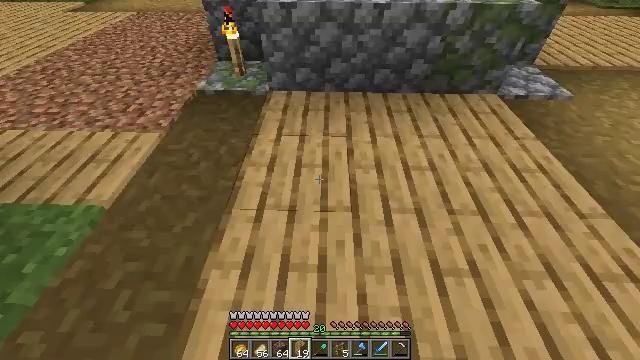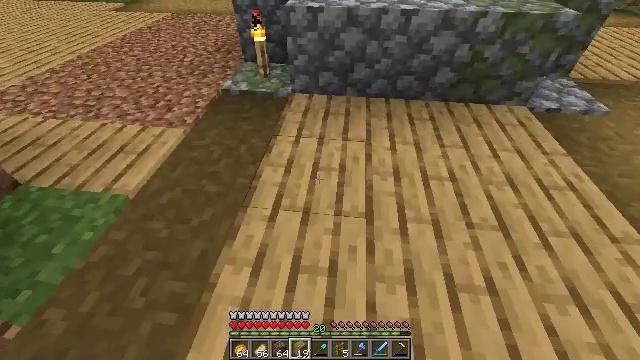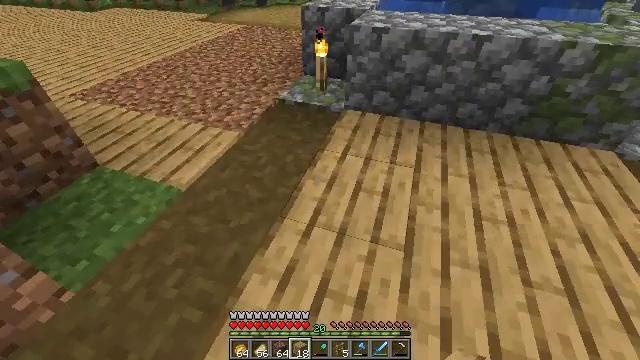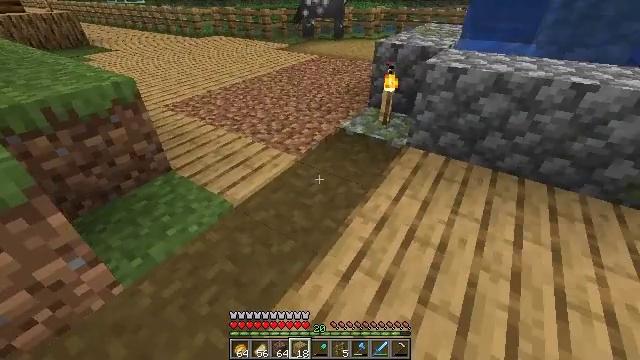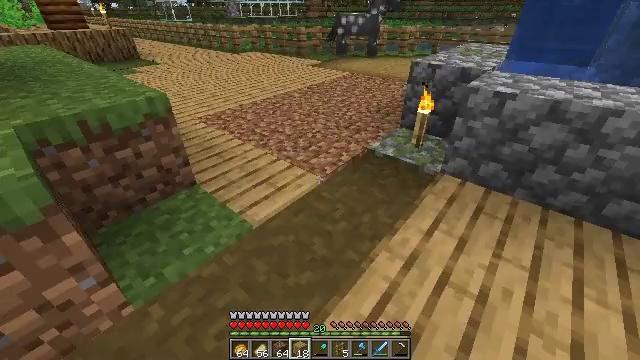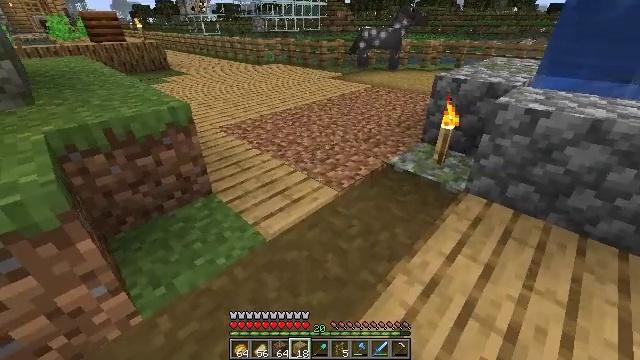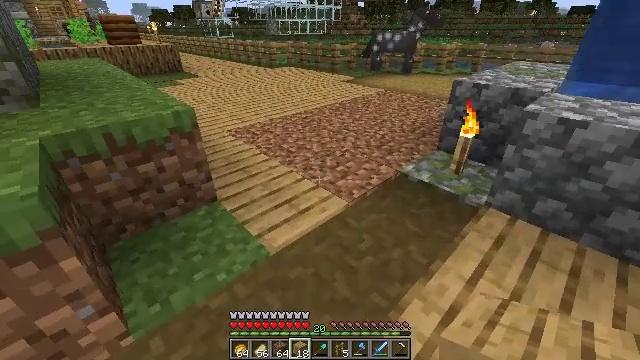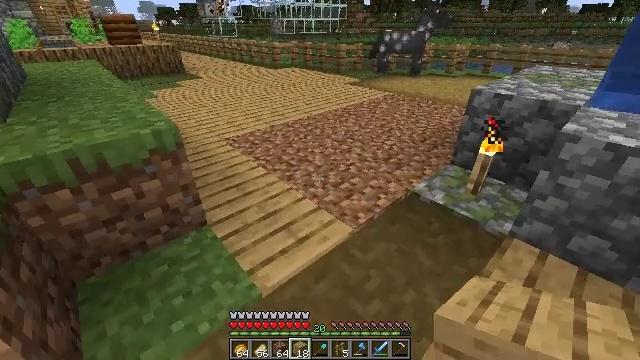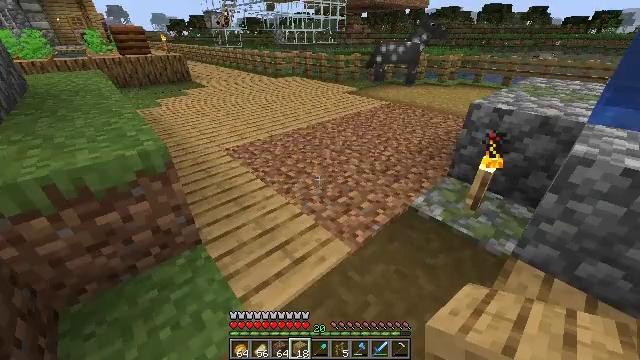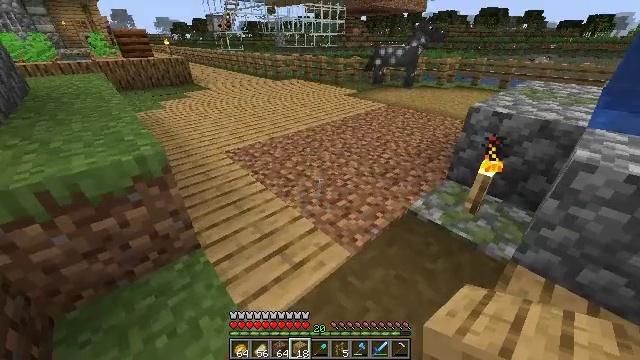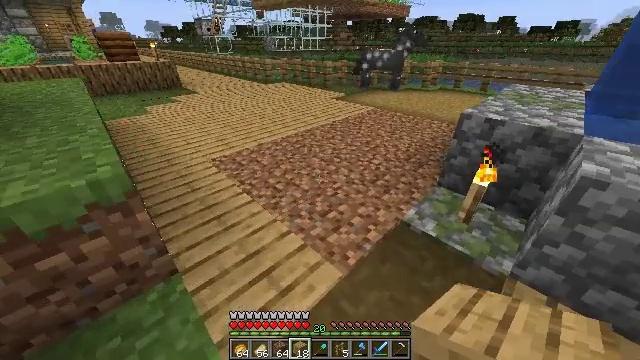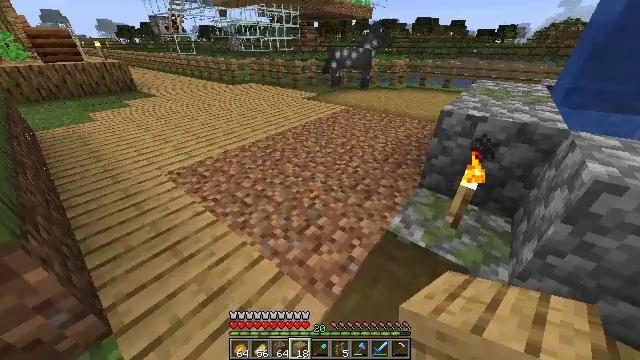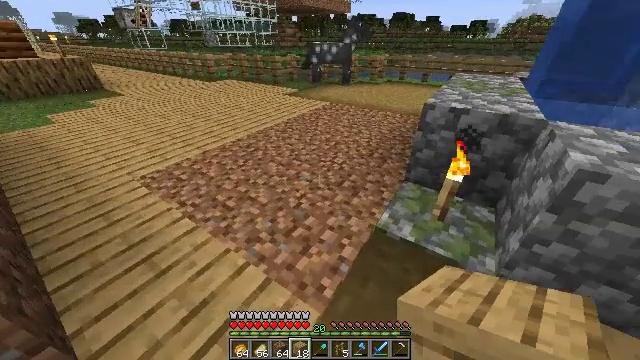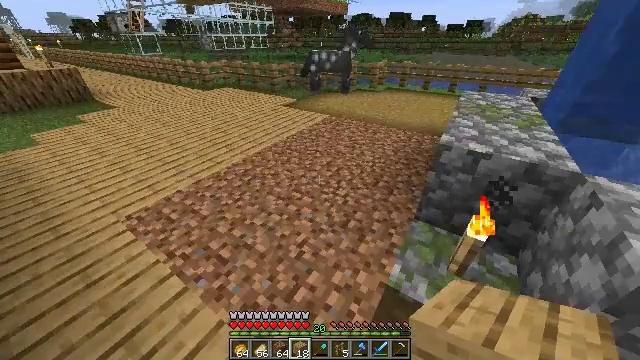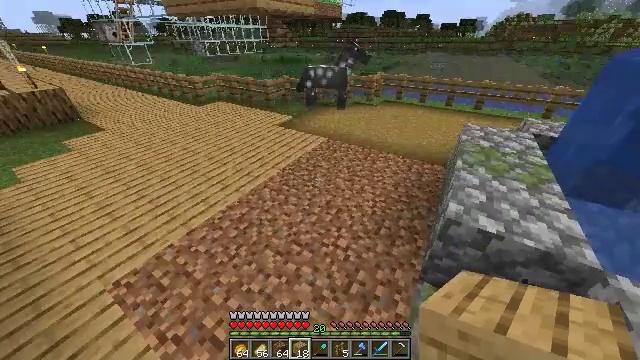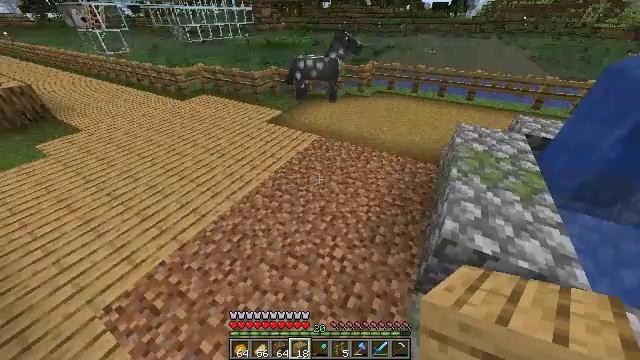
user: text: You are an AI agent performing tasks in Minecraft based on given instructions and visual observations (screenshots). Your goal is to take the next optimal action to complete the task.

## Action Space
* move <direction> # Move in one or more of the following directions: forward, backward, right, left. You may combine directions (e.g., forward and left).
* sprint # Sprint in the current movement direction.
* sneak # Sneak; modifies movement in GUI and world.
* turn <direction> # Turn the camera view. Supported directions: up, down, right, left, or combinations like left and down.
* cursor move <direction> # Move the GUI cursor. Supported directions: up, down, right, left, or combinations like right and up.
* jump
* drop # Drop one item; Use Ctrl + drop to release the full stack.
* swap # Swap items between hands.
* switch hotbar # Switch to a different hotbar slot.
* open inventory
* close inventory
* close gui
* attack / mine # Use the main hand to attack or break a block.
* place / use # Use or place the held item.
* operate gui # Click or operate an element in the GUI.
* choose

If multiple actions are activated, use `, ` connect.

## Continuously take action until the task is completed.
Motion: motion action
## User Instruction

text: Attack the ground to gather dirt.
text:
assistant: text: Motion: turn left
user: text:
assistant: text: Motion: move forward, turn left and up
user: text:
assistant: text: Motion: move forward, turn left and up
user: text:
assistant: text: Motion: move forward, turn left and up
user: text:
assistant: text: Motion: move forward, turn left and up
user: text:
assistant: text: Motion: move forward, turn left
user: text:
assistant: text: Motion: move forward, sprint, turn left
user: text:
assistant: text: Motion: move forward, sprint
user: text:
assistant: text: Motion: move forward, sprint
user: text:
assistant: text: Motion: move forward, sprint, turn right
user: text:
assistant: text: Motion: move forward, turn right
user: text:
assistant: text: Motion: move forward, turn right and down
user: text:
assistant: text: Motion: move forward, jump
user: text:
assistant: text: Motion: move forward, turn right, jump
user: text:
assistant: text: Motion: move forward, turn right and down, jump
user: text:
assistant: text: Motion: move forward, turn right, jump
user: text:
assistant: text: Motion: move forward, jump
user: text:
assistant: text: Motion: move forward, jump
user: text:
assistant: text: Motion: move forward, jump
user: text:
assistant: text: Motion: move forward, jump
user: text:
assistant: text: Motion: move forward, turn right, jump
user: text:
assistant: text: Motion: move forward, sprint, turn right and down, jump
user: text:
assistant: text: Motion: move forward, sprint, turn right, jump
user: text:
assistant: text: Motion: move forward, sprint, turn right, jump
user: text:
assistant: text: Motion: move forward, sprint, turn right, jump
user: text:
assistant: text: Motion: move forward, sprint, turn right, jump
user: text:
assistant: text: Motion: move forward, turn right, jump
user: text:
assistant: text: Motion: move forward, turn right, jump
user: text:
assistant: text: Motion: move forward, turn right, jump
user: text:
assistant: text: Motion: turn right, jump